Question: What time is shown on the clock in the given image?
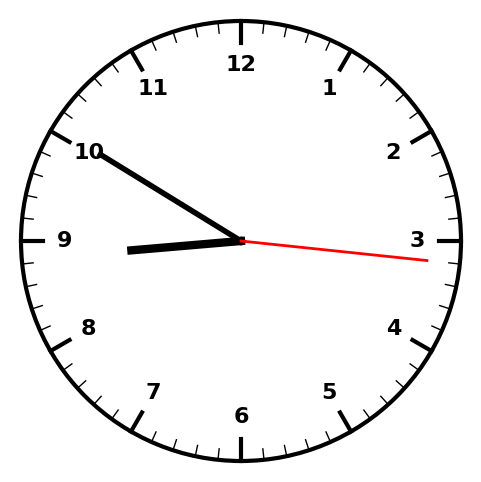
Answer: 08:50:16